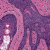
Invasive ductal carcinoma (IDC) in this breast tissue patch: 0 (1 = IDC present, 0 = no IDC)